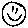
Label: smiley face